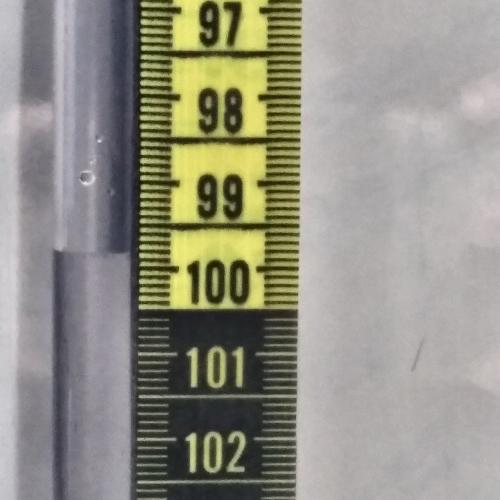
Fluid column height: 99.8 cm